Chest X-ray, PA view. Patient: 42 years old, sex F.
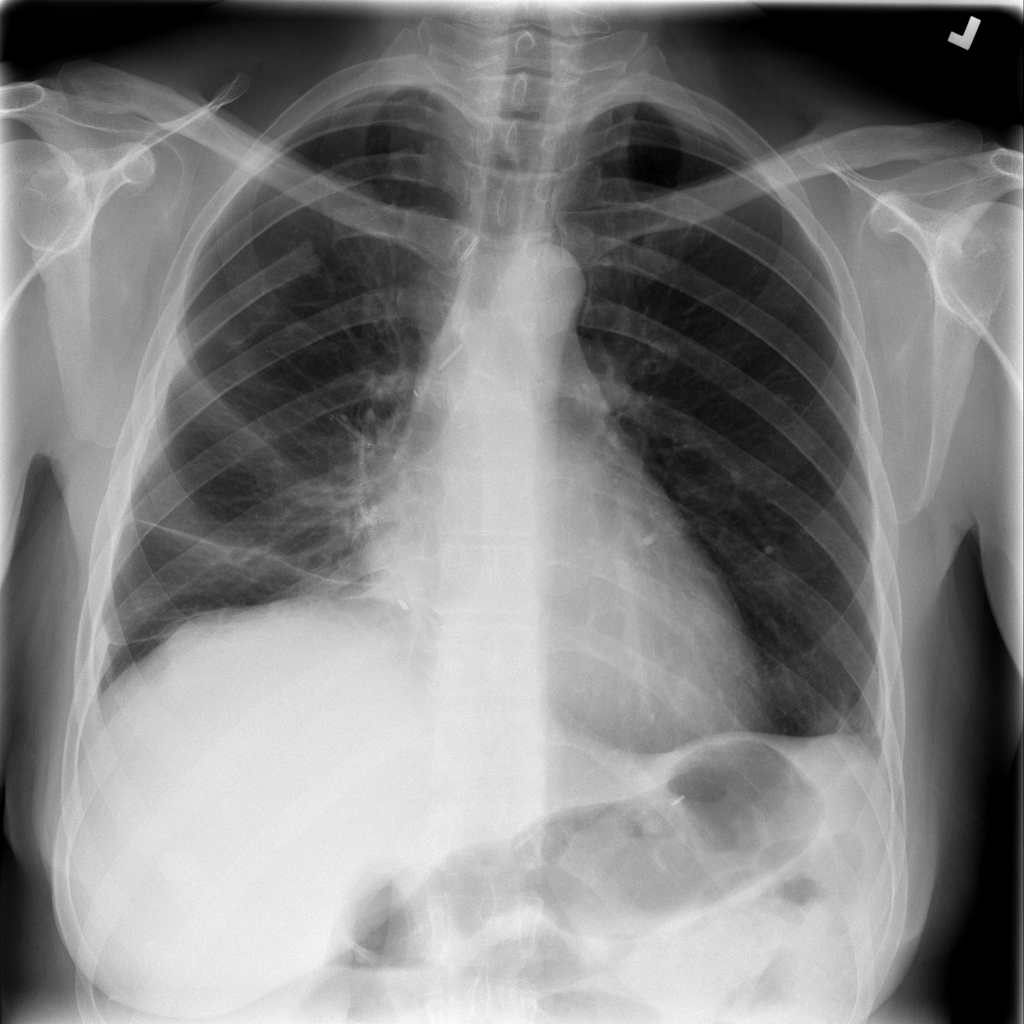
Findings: Infiltration